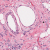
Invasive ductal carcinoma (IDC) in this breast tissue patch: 1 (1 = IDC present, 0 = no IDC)